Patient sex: M
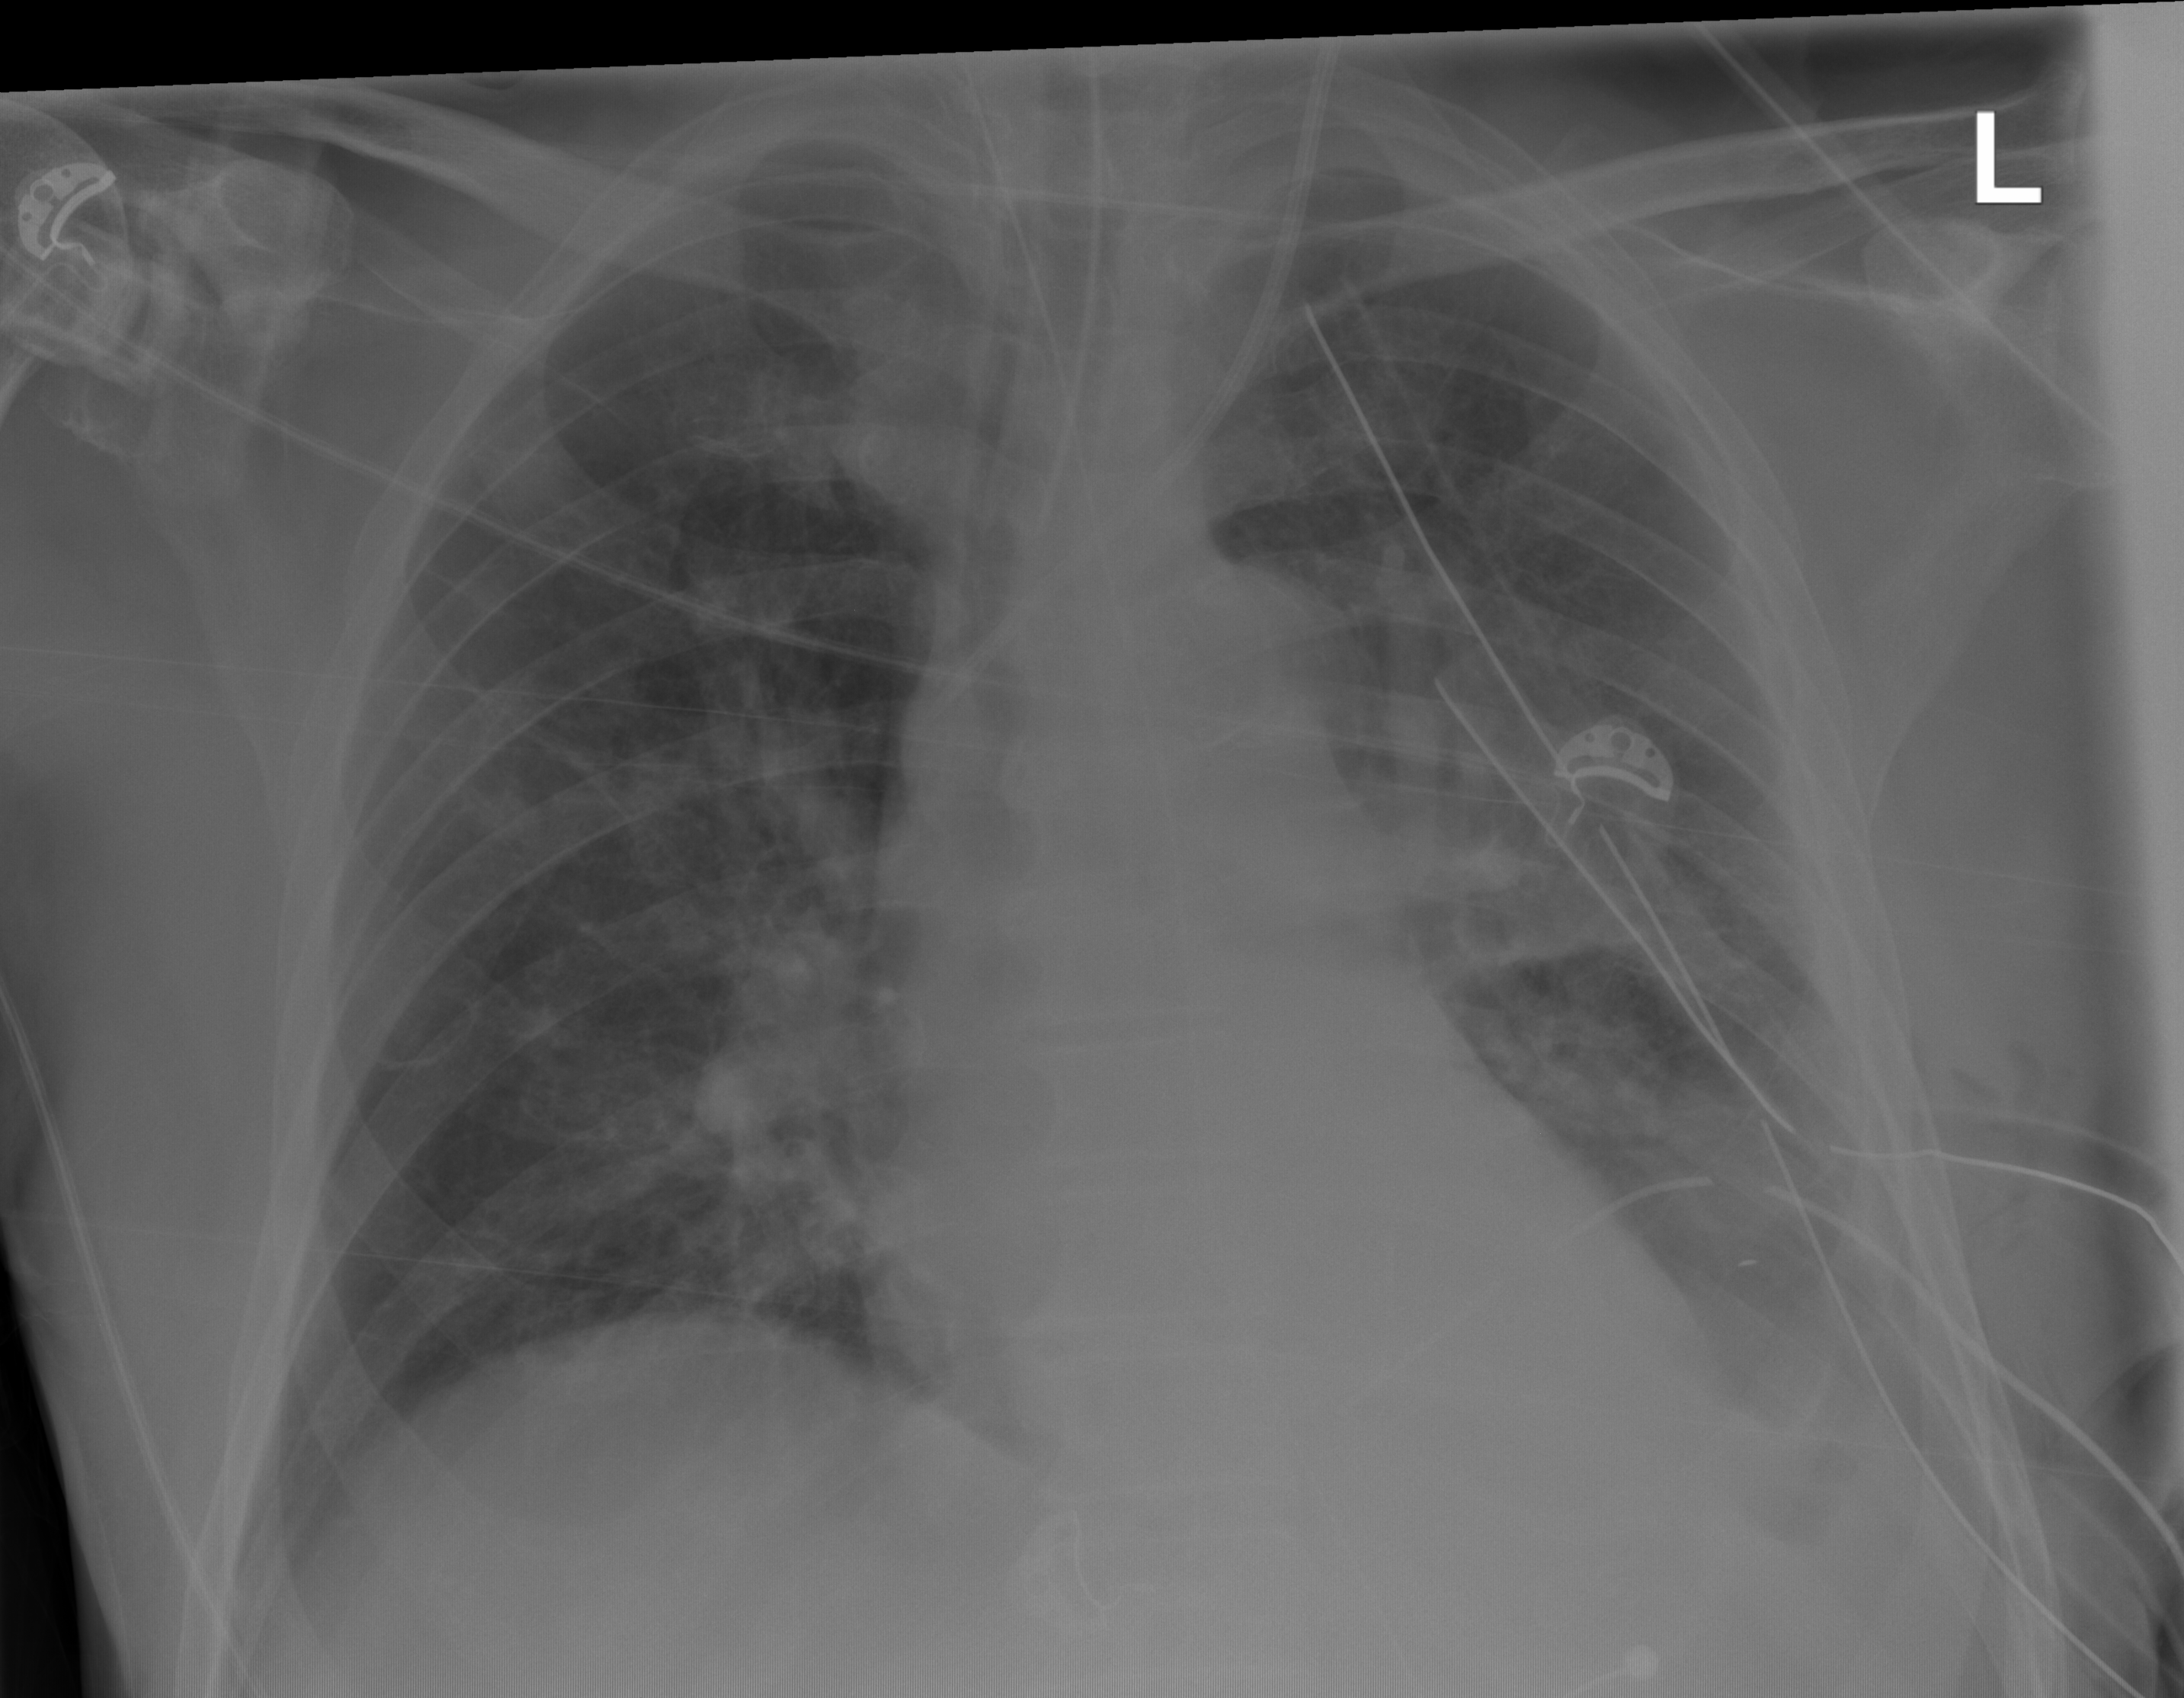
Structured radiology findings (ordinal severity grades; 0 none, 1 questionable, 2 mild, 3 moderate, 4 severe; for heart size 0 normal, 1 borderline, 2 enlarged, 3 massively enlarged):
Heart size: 2
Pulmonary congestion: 0
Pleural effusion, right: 0
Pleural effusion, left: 0
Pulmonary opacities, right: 0
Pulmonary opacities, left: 0
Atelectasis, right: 0
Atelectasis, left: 2